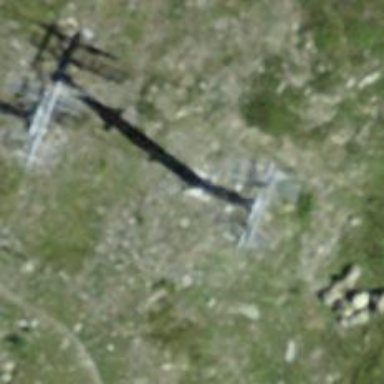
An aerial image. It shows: Pylon for aerialway.